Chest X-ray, AP view. Patient: 44 years old, sex F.
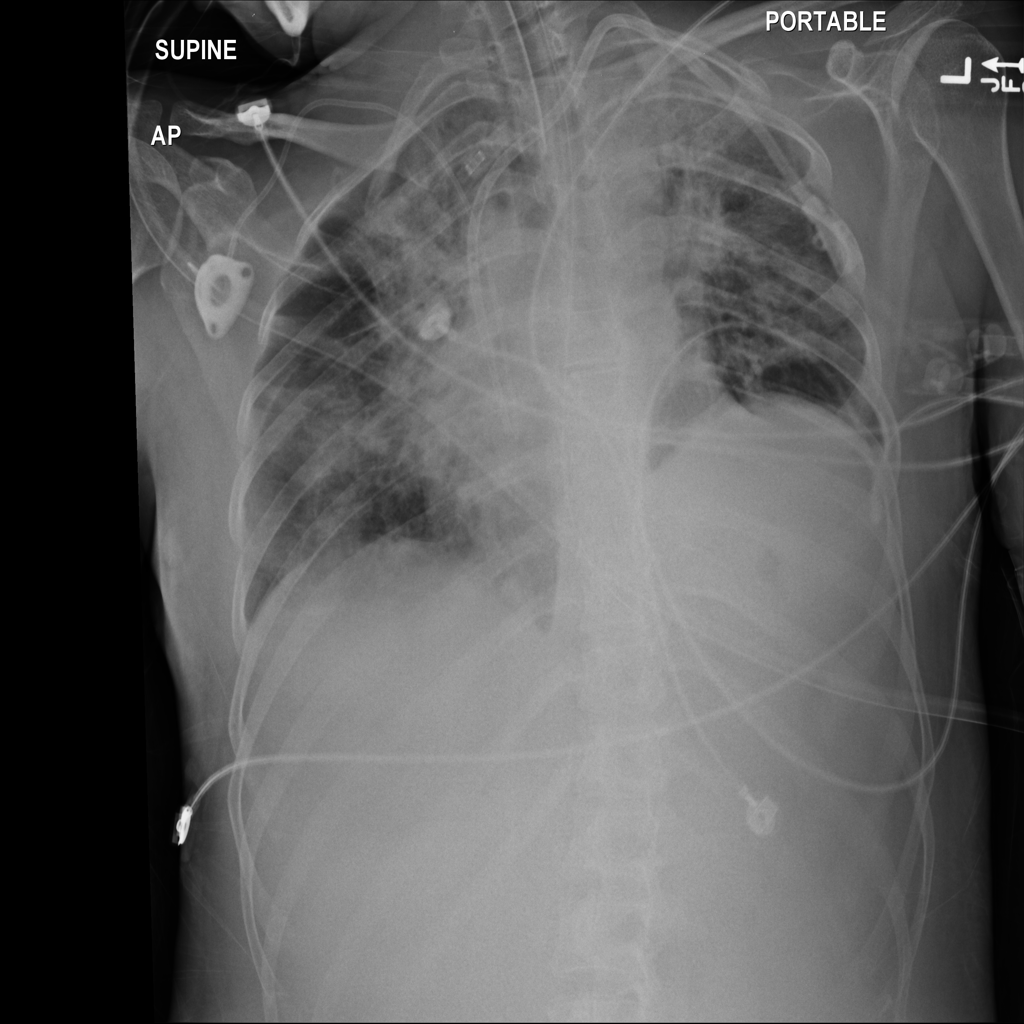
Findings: No Finding